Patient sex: F
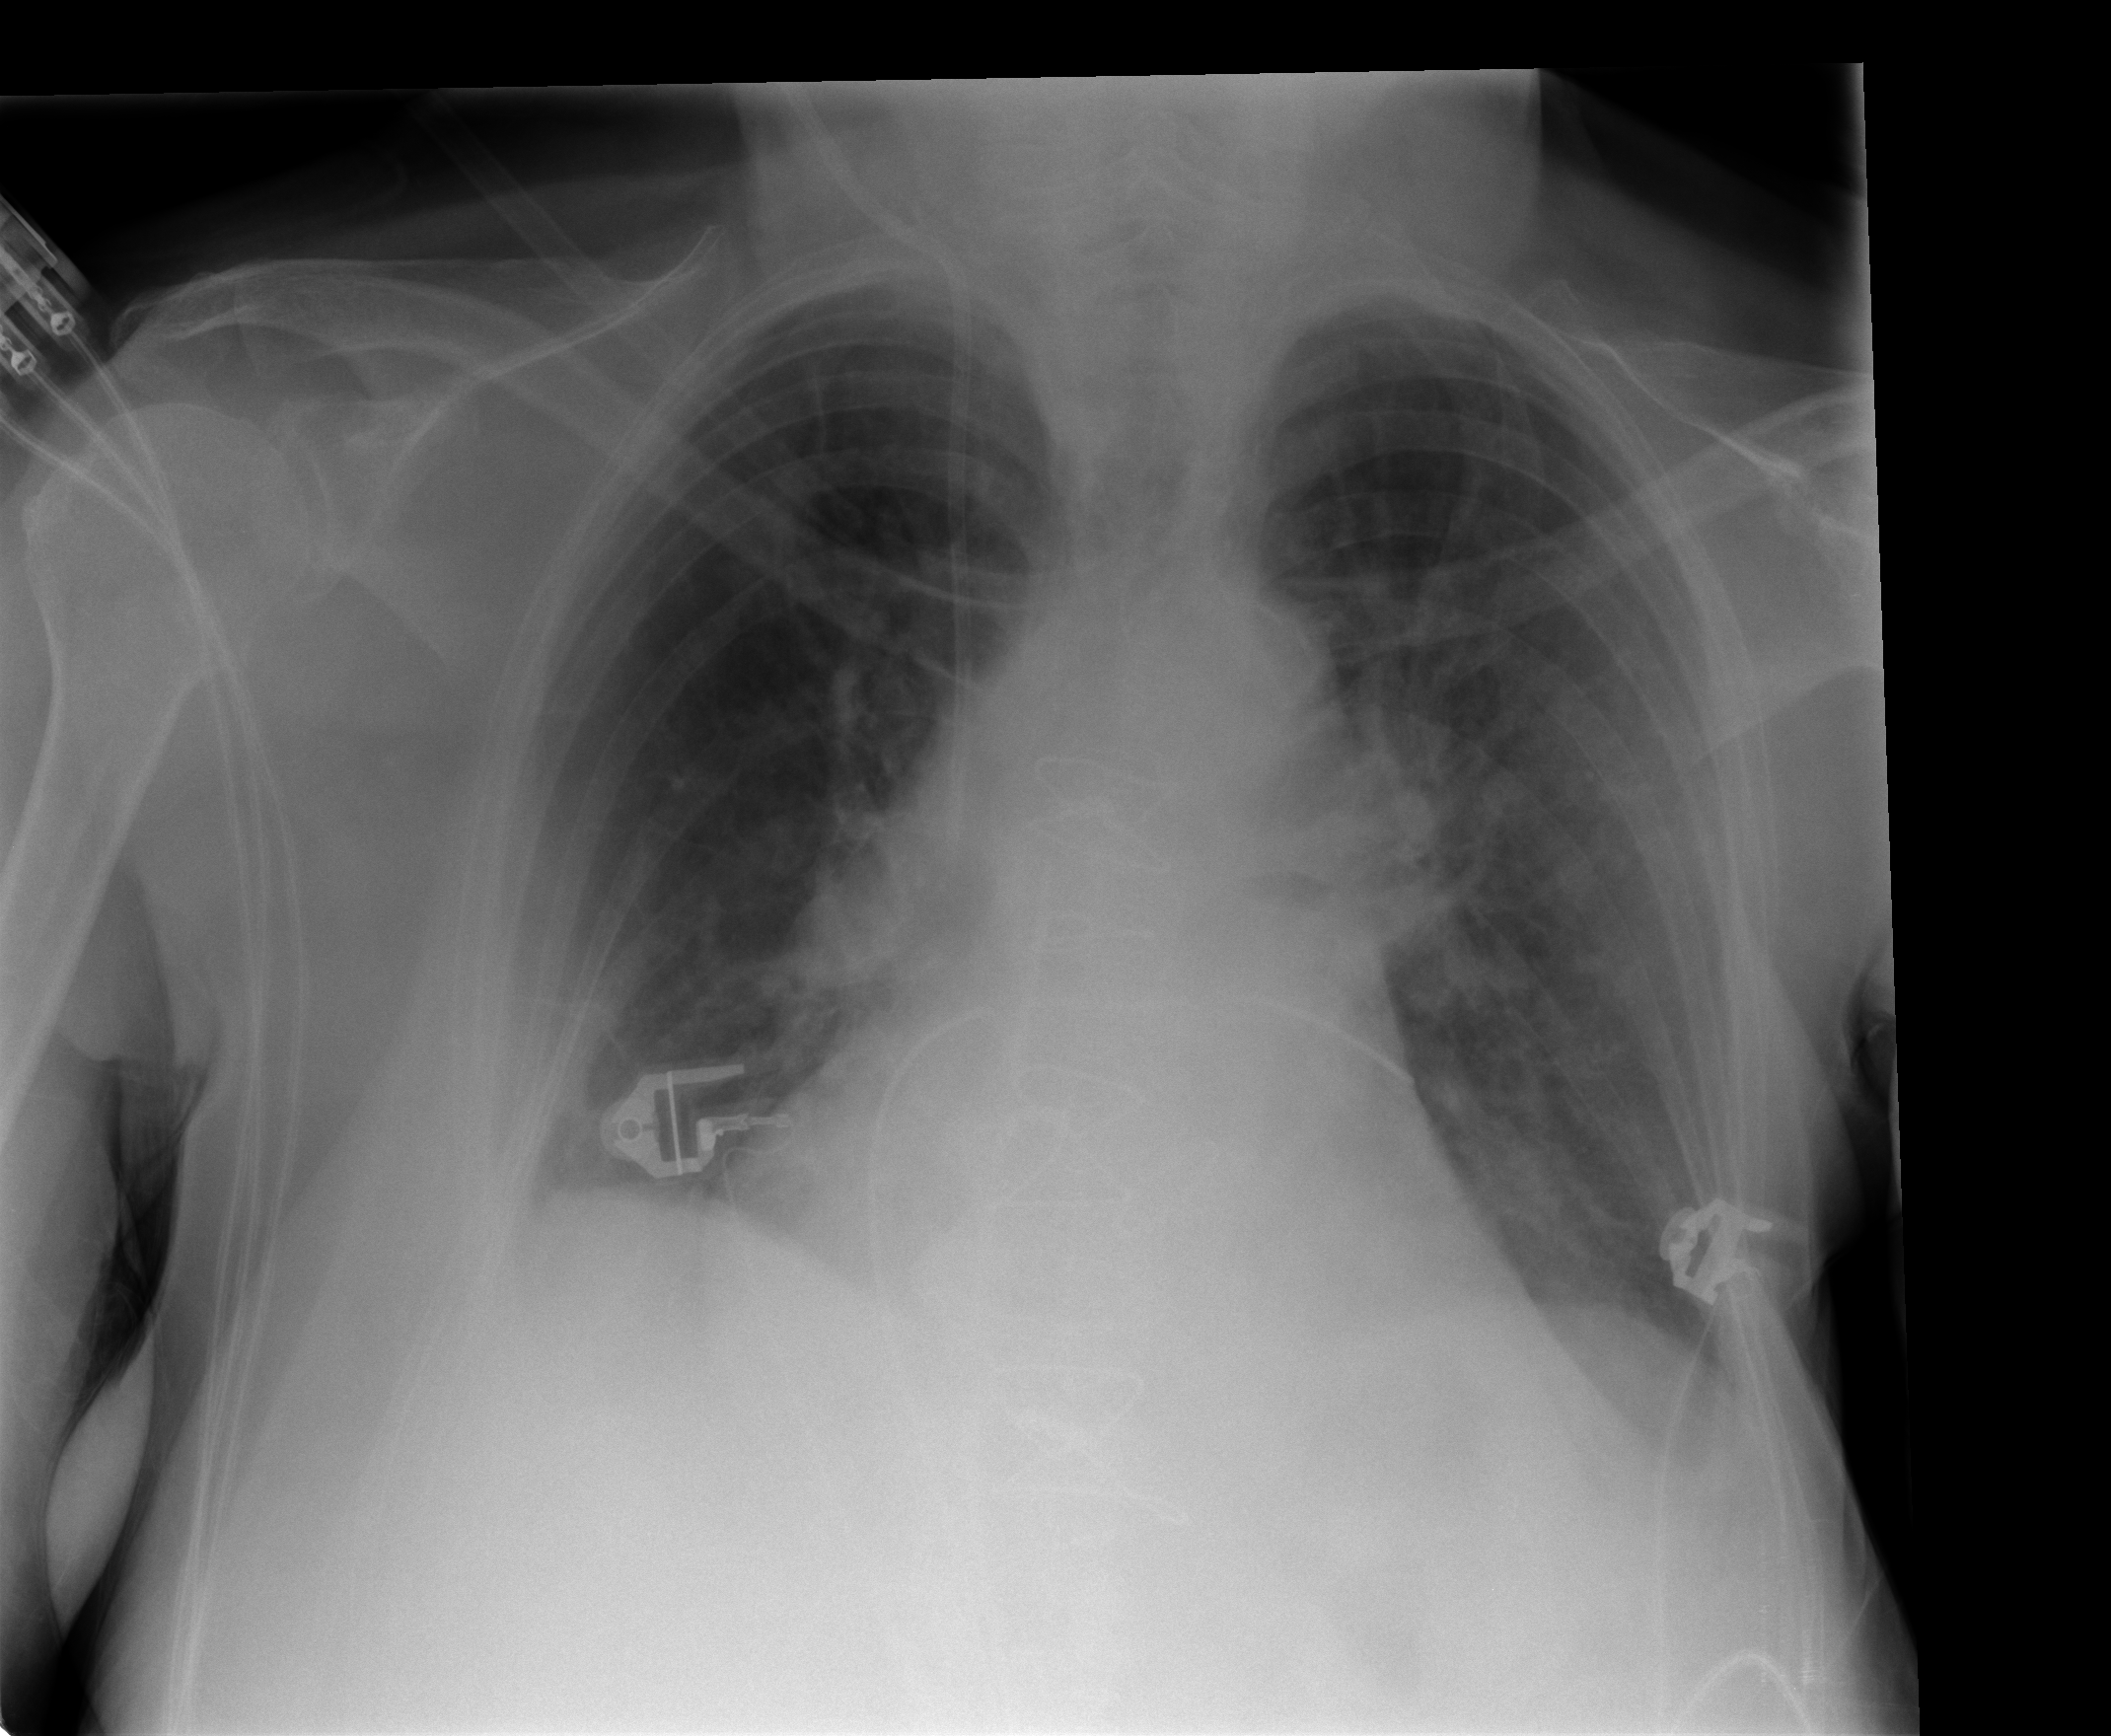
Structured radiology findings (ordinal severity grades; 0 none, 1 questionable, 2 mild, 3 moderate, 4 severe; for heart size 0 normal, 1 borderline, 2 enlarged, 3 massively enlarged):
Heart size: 2
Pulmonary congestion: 2
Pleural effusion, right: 0
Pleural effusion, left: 0
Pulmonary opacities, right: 0
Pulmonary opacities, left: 0
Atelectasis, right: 2
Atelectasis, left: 2